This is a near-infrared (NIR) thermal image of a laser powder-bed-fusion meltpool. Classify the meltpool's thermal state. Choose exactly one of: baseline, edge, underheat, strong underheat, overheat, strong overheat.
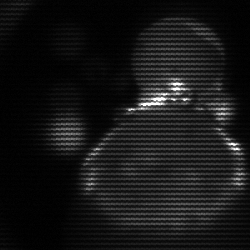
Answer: edge